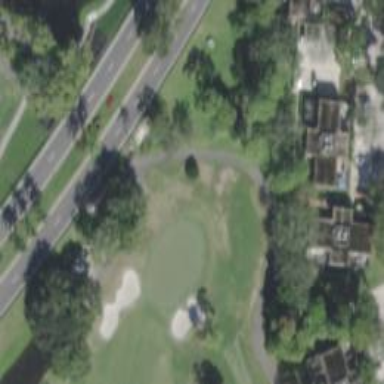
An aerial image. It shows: Pathway for golfing.